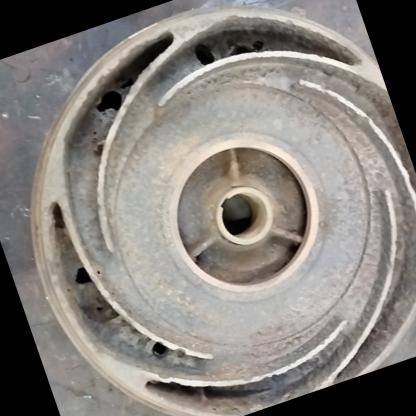
Klasa: inne